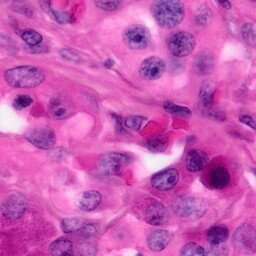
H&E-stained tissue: Pancreatic